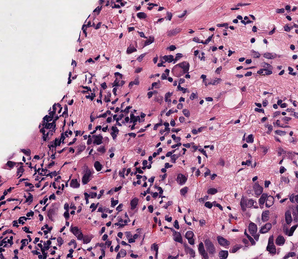
Tumor epithelial tissue: yes
Tumor-associated stroma tissue: yes
Normal tissue: no